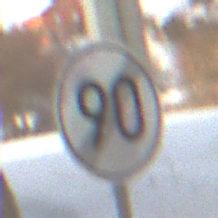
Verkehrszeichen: EndeGeschwindigkeit90
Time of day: MorningAfternoon
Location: Roofed (Suburban)
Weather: PartlyCloudy
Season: Winter
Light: Natural